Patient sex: F
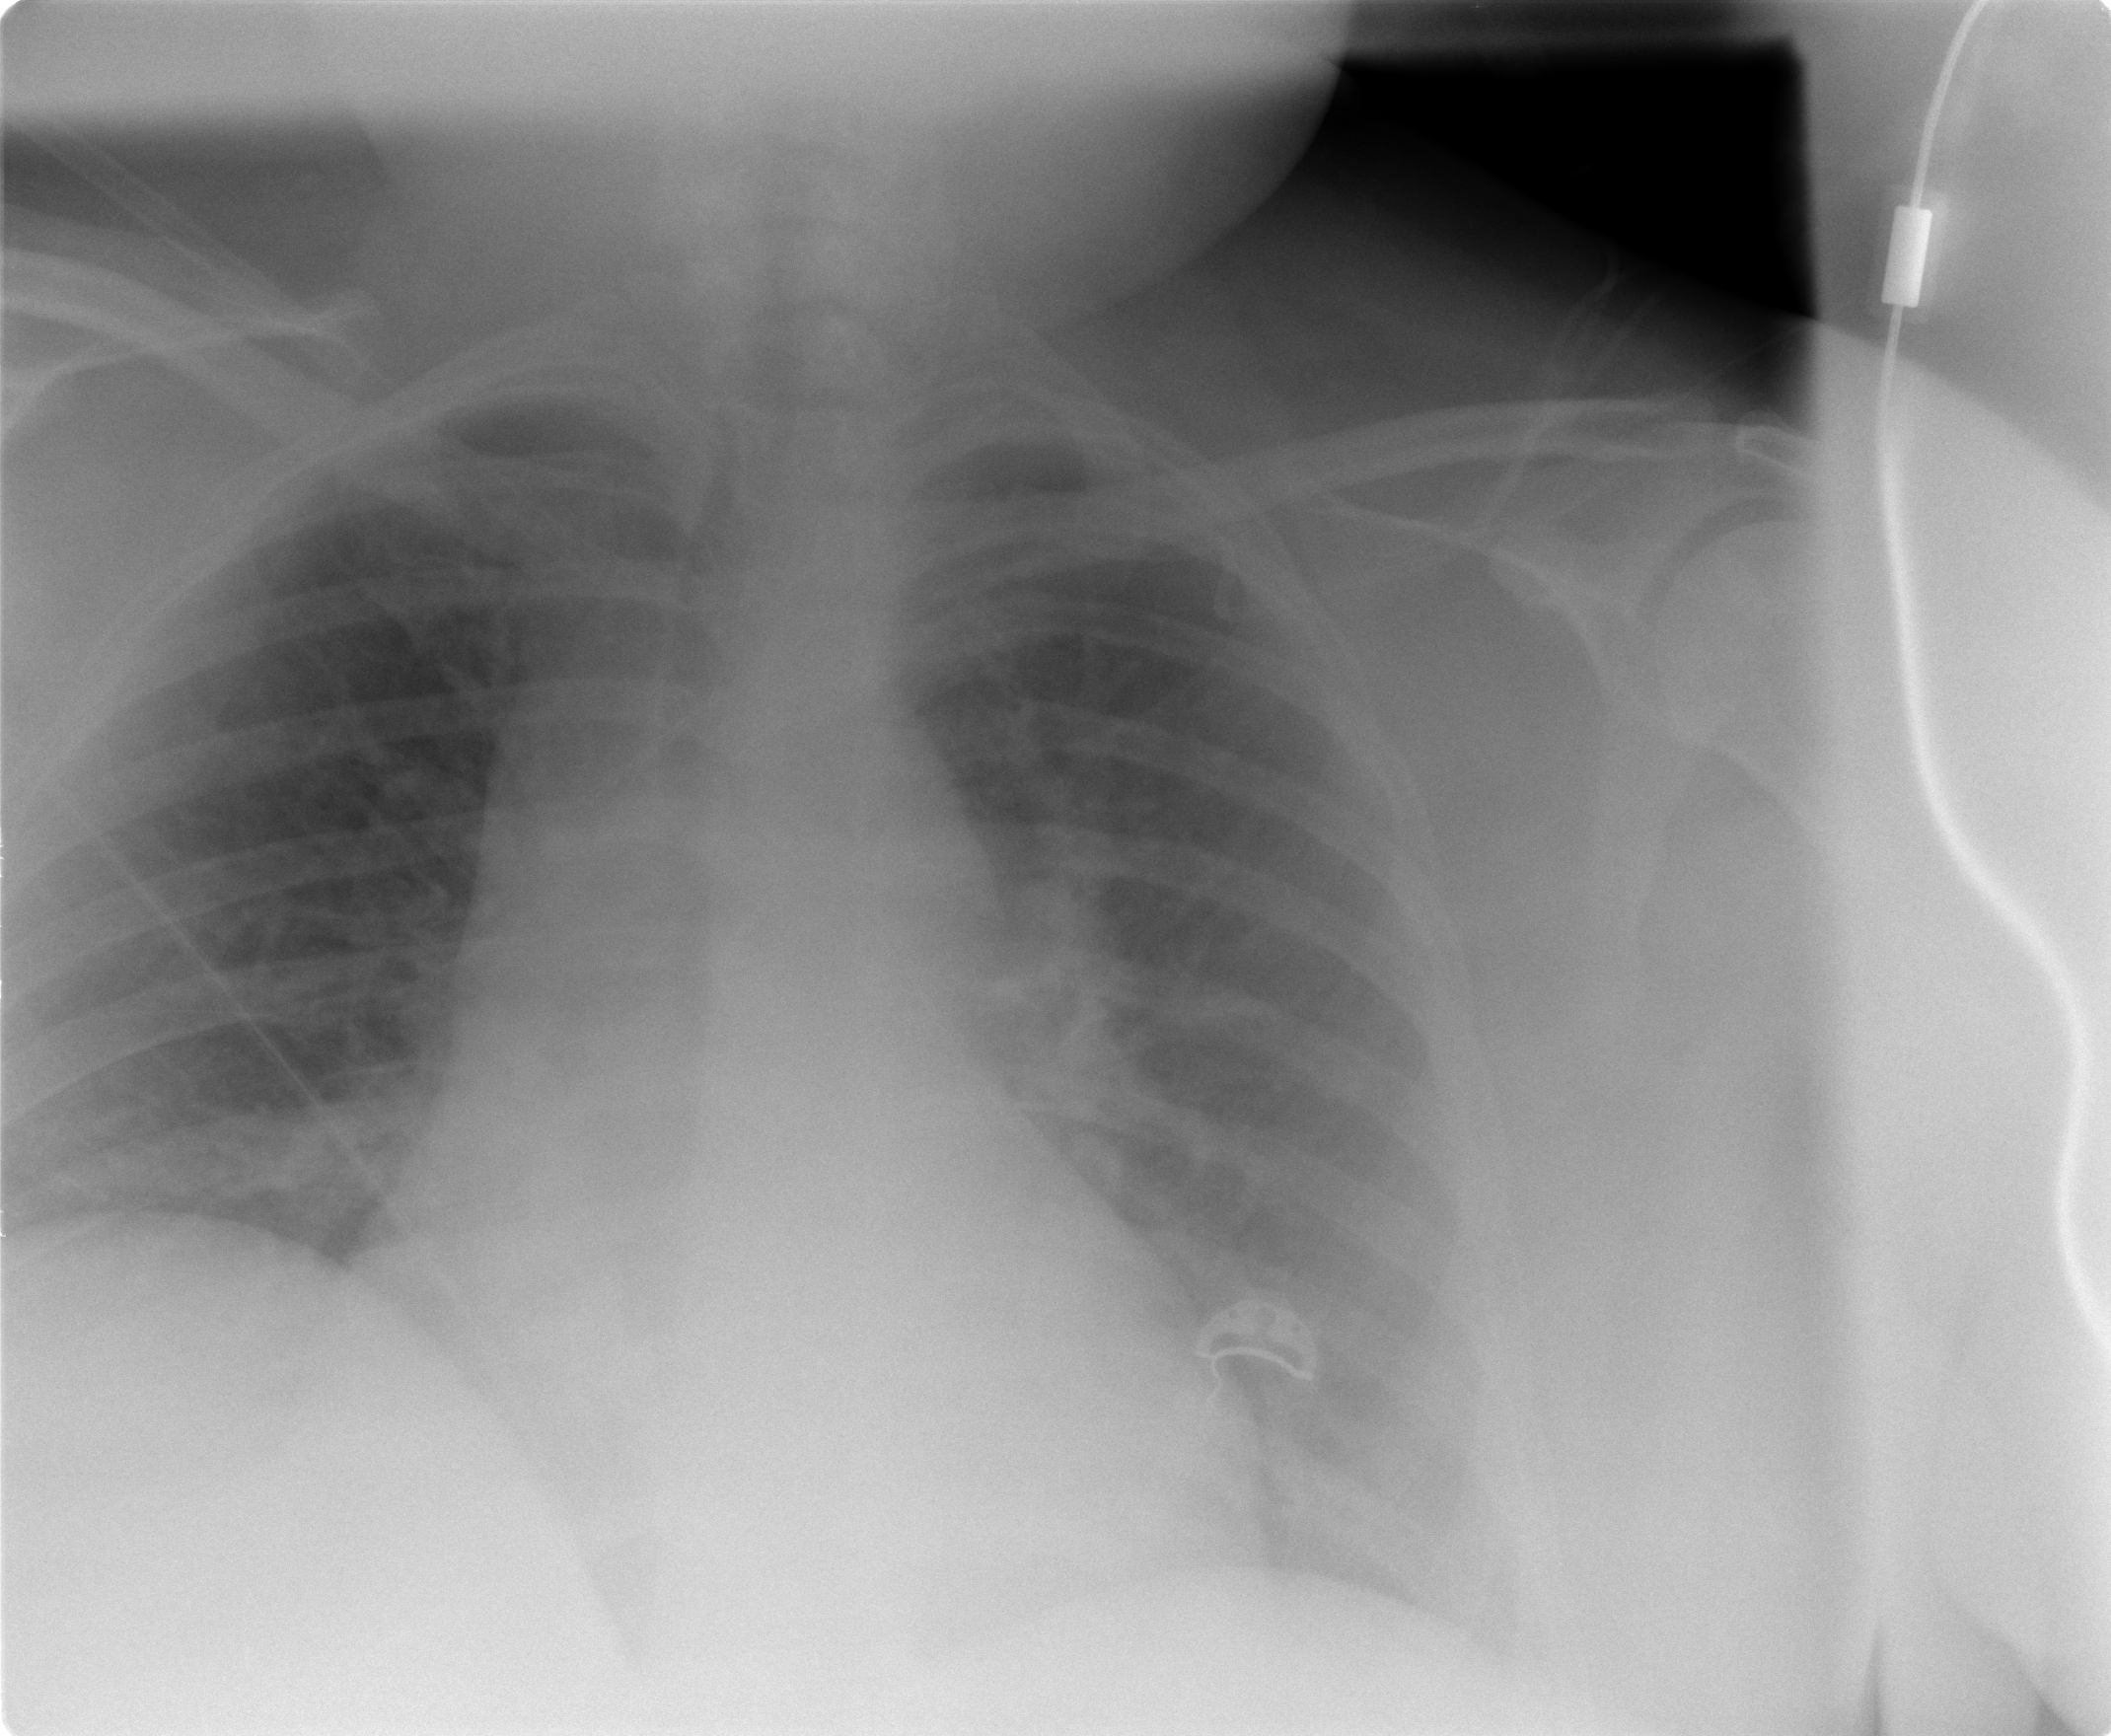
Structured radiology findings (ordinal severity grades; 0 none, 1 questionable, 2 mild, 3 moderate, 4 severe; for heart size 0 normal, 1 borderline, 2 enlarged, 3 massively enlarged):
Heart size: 2
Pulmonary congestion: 0
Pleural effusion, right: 0
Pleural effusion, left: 1
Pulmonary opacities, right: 0
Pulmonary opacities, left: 0
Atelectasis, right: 0
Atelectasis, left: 0